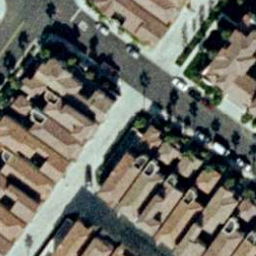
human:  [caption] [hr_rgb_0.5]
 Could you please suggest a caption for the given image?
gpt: Lots of houses arranged neatly with orange roofs and a road goes through them .

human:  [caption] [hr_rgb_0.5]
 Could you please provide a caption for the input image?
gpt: It is a dense residential area with lots of houses arranged neatly and a road goes through them .

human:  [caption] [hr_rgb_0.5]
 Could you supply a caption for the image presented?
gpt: This is a dense residential area with houses and roads .

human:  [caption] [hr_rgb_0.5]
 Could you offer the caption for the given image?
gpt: There are lots of houses arranged neatly and a road goes through them .

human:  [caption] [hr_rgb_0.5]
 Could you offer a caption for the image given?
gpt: Many houses arranged neatly and some roads crossed them with some plants in the roadside .